Aerial crown-view tile of a tropical tree (Barro Colorado Island, Panama), acquired 20250414:
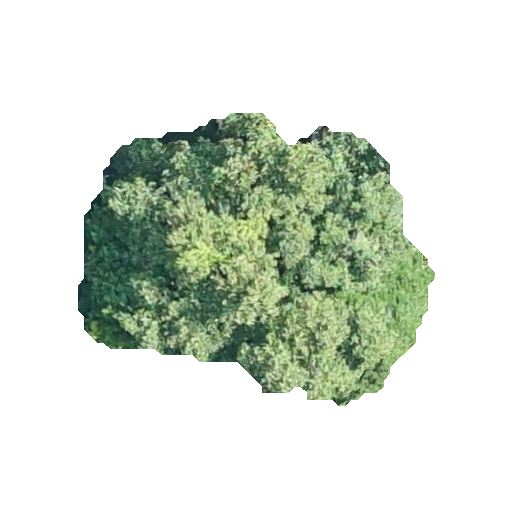
Species: Hieronyma alchorneoides
GBIF accepted scientific name: Hieronyma alchorneoides
Crown area: 111.025 m²